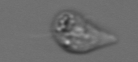
Label: Amoeba